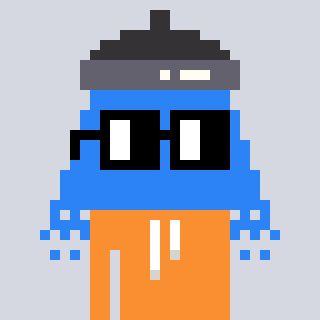
a pixel art character with square black glasses, a shower-shaped head and a orange-colored body on a cool background